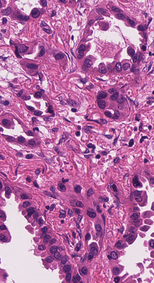
Tumor epithelial tissue: yes
Tumor-associated stroma tissue: yes
Normal tissue: no